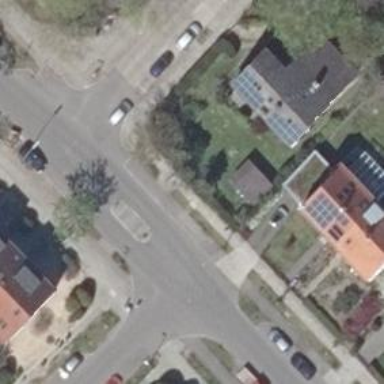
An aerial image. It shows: Traffic calming island.